Question: I'm trying to replicate something similar to the following map, where the polygonal area is transparent and the surrounding area is semi-transparent:

Can anyone help with this?
Here's the original:
<URL>
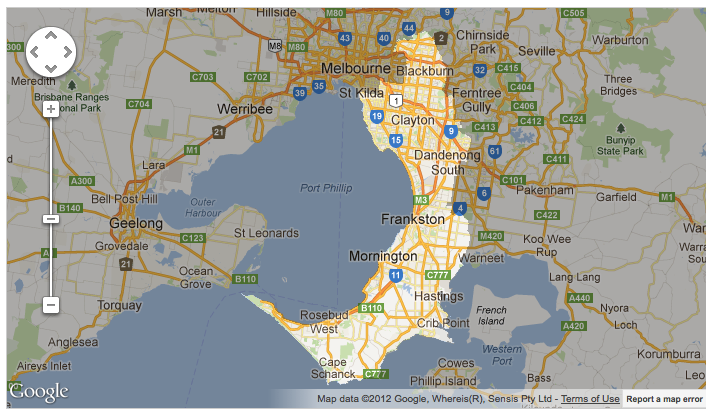
Answer: Using some CSS and a large 512 x 512px png I have managed to emulate what I wanted to achieve.
I'm sure there would be more accurate methods but this has worked for me.
<URL>
'''
<!DOCTYPE html>
<html>
<head>
<meta name="viewport" content="initial-scale=1.0, user-scalable=no" />
<style type="text/css">
html { height: 100% }
body { height: 100%; margin: 0; padding: 0; }
#map_canvas {
background-color: #EAEAEA;
border: 1px solid #CCCCCC;
height: 400px;
margin-bottom: 10px;
margin-left: auto;
margin-right: auto;
width: 532px;
}
#map_canvas div div div div div img{ border:1000px solid black;margin:-1000px -1000px;}
/*#map_canvas div div div div div div div{ background: none repeat scroll 0px 0px rgba(0, 0, 0, 0.5);}*/
</style>
<script type="text/javascript" src="http://maps.googleapis.com/maps/api/js?key=AIzaSyA7UaoyrY4KyoW1iEU0KFo0ZOxH5w30oZ8&sensor=true"></script>
<script type="text/javascript">
var overlay;
USGSOverlay.prototype = new google.maps.OverlayView();
function initialize() {
var myLatLng = new google.maps.LatLng(-37.815676, 145.449005);
var myOptions = {
zoom: 9,
center: myLatLng,
mapTypeId: google.maps.MapTypeId.ROADMAP
};
var map = new google.maps.Map(document.getElementById("map_canvas"), myOptions);
var swBound = new google.maps.LatLng(-38.269876, 144.842405); // Latitude, Longitude = 182.749 or 107.183 or <PHONE> or 107.77615
var neBound = new google.maps.LatLng(-37.161476, 146.249005); // -0.5542, +0.7033 = 256px
//var swBound = new google.maps.LatLng(-37.783, 144.966);
//var neBound = new google.maps.LatLng(-37.225, 145.66930);
//var swBound = new google.maps.LatLng(62.281819, -150.287132);
//var neBound = new google.maps.LatLng(62.400471, -150.005608);
var bounds = new google.maps.LatLngBounds(swBound, neBound);
// Photograph courtesy of the U.S. Geological Survey
var srcImage = 'images/mg_map_full.png';
overlay = new USGSOverlay(bounds, srcImage, map);
}
function USGSOverlay(bounds, image, map) {
// Now initialize all properties.
this.bounds_ = bounds;
this.image_ = image;
this.map_ = map;
// We define a property to hold the image's div. We'll
// actually create this div upon receipt of the onAdd()
// method so we'll leave it null for now.
this.div_ = null;
// Explicitly call setMap on this overlay
this.setMap(map);
}
USGSOverlay.prototype.onAdd = function () {
// Note: an overlay's receipt of onAdd() indicates that
// the map's panes are now available for attaching
// the overlay to the map via the DOM.
// Create the DIV and set some basic attributes.
var div = document.createElement('div');
div.style.borderStyle = "none";
div.style.borderWidth = "0";
div.style.borderColor = "red";
div.style.position = "absolute";
div.style.opacity = "0.3";
// Create an IMG element and attach it to the DIV.
var img = document.createElement("img");
img.src = this.image_;
img.style.width = "100%";
img.style.height = "100%";
img.style.position = 'absolute';
div.appendChild(img);
// Set the overlay's div_ property to this DIV
this.div_ = div;
// We add an overlay to a map via one of the map's panes.
// We'll add this overlay to the overlayImage pane.
var panes = this.getPanes();
panes.overlayImage.appendChild(div);
}
USGSOverlay.prototype.draw = function () {
// Size and position the overlay. We use a southwest and northeast
// position of the overlay to peg it to the correct position and size.
// We need to retrieve the projection from this overlay to do this.
var overlayProjection = this.getProjection();
// Retrieve the southwest and northeast coordinates of this overlay
// in latlngs and convert them to pixels coordinates.
// We'll use these coordinates to resize the DIV.
var sw = overlayProjection.fromLatLngToDivPixel(this.bounds_.getSouthWest());
var ne = overlayProjection.fromLatLngToDivPixel(this.bounds_.getNorthEast());
// Resize the image's DIV to fit the indicated dimensions.
var div = this.div_;
div.style.left = sw.x + 'px';
div.style.top = ne.y + 'px';
div.style.width = (ne.x - sw.x) + 'px';
div.style.height = (sw.y - ne.y) + 'px';
}
USGSOverlay.prototype.onRemove = function () {
this.div_.parentNode.removeChild(this.div_);
this.div_ = null;
}
</script>
</head>
<body onload="initialize()">
<div id="map_canvas" style="position: relative; background-color: rgb(229, 227, 223); overflow: hidden;"></div>
</body>
</html>
'''